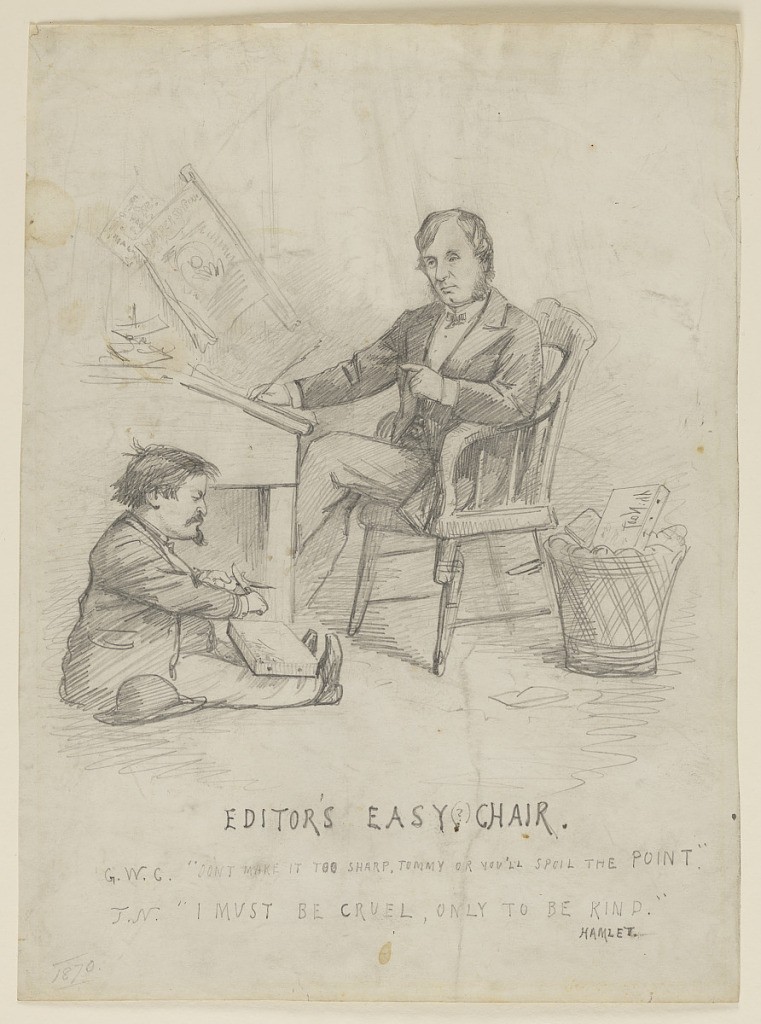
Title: Study for Cartoon, "Editor's Easy Chair"
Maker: Thomas Nast, American, b. Germany, 1840–1902
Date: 1870
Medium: Graphite on paper
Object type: Drawing
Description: The editor is seated at his desk, facing left with editions of Harper's Weekly hanging on racks behind him. Seated on the floor, facing right in profile, is the artist himself depicted as a young child. The artist is sharpening his pencil, with a drawing block spread across his knees.